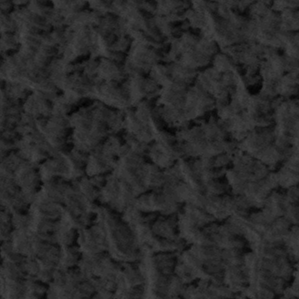
Label: frost